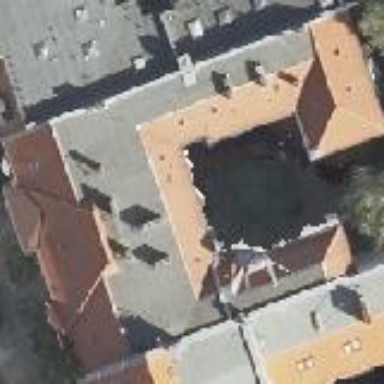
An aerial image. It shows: View of apartment building.